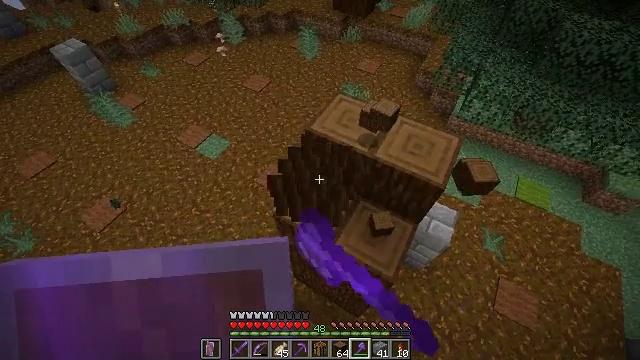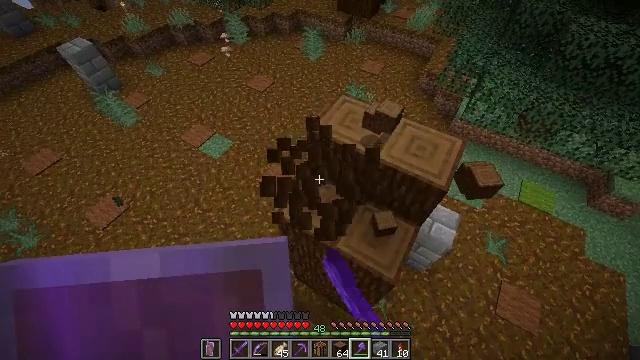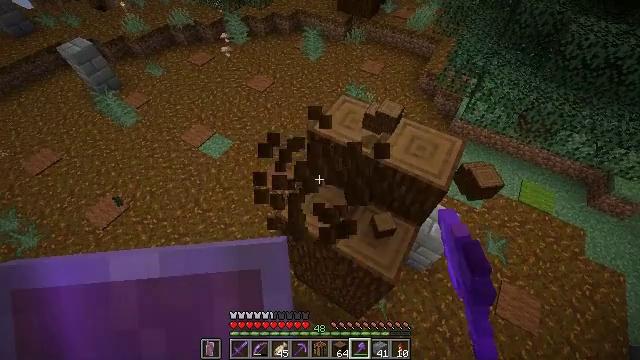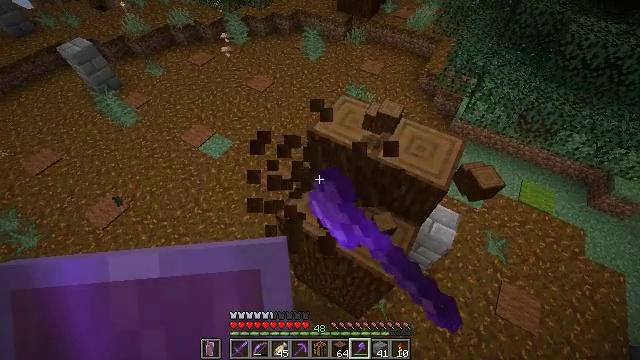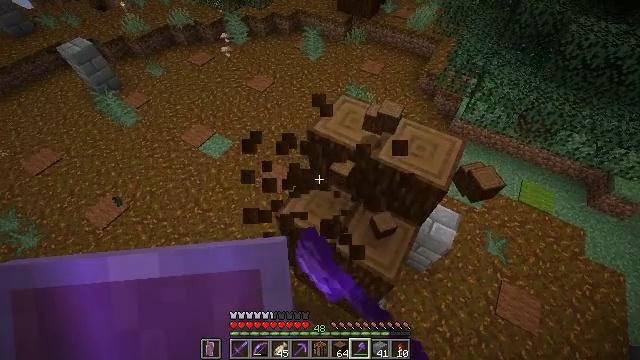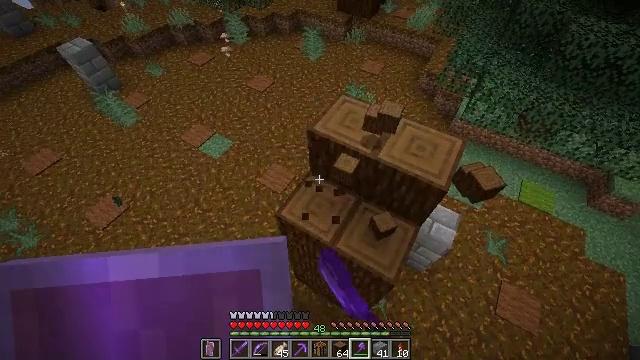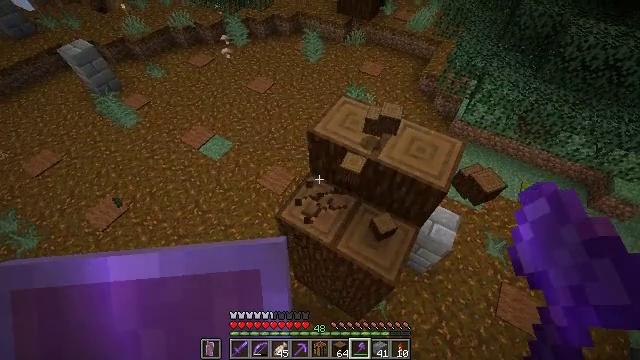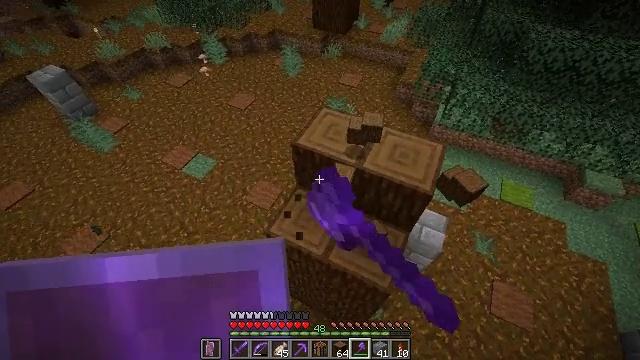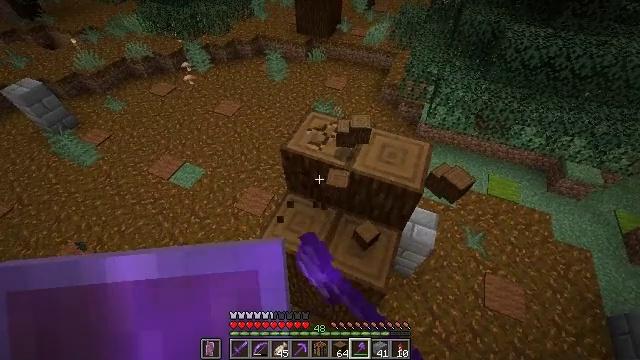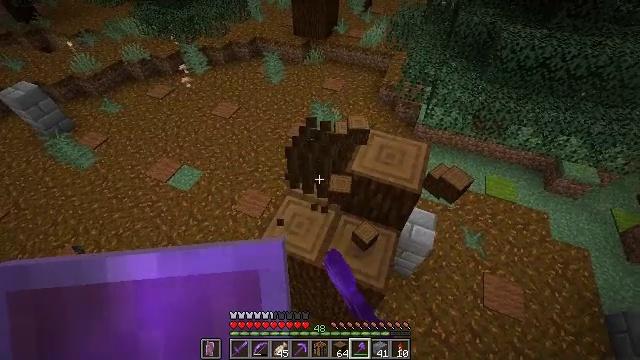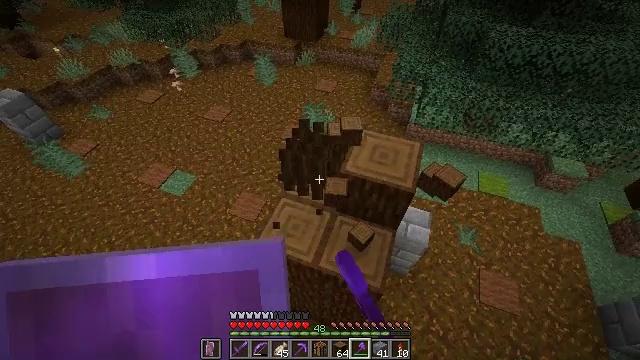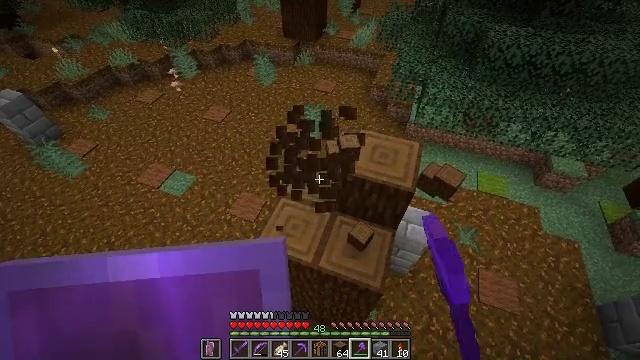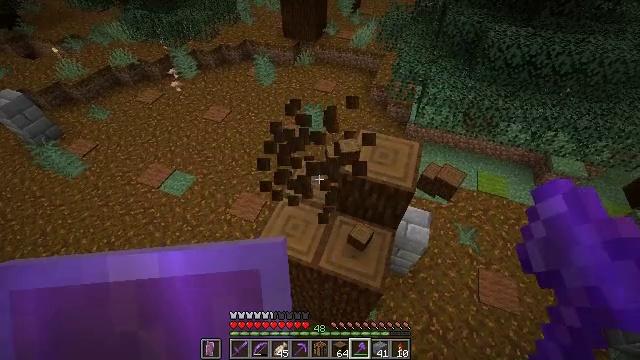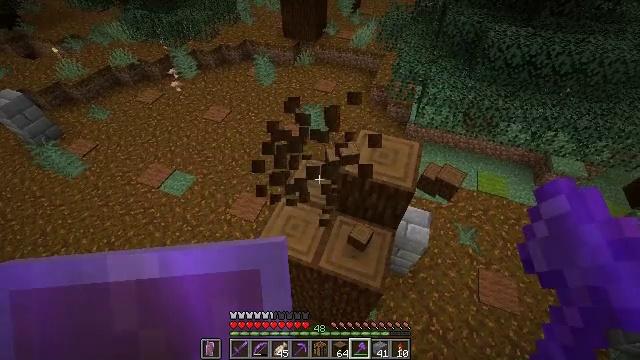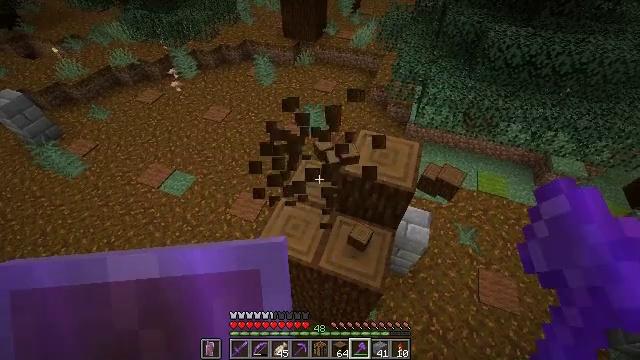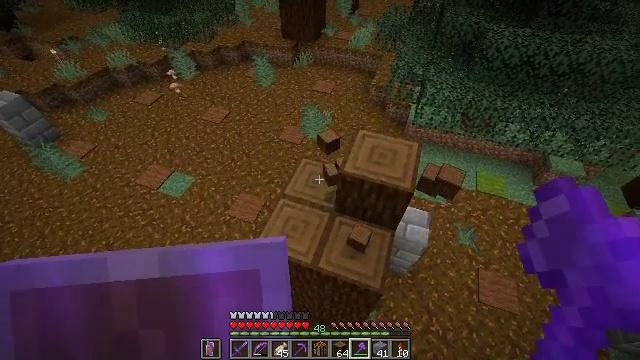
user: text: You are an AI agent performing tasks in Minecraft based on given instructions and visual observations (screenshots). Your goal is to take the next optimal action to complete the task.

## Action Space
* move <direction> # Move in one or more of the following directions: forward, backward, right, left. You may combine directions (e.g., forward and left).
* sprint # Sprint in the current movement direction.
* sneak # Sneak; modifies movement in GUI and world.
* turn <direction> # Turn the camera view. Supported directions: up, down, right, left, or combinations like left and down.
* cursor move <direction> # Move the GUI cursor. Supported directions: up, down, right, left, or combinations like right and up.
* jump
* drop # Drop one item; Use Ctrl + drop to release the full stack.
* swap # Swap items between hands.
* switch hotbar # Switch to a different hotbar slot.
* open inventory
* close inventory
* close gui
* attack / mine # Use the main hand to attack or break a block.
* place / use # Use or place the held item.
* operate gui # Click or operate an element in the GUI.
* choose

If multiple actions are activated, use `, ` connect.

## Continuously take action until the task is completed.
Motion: motion action
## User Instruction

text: Gather spruce log by chopping the tree.
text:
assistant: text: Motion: attack / mine
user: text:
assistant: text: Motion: attack / mine
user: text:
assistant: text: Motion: attack / mine
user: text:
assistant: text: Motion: attack / mine
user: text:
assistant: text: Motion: attack / mine
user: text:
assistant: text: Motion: attack / mine
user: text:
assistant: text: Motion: turn right and up, attack / mine
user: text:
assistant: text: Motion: turn right, attack / mine
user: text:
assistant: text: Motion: attack / mine
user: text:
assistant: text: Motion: turn right, attack / mine
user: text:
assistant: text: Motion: attack / mine
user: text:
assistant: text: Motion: attack / mine
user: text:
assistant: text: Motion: attack / mine
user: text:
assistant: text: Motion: attack / mine
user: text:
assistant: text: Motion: attack / mine
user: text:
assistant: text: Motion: turn right, attack / mine
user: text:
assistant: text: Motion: turn right, attack / mine
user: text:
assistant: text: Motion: attack / mine
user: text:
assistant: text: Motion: attack / mine
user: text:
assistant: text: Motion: turn right, attack / mine
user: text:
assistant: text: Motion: turn right and down, attack / mine
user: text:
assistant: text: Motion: attack / mine
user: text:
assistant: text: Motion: attack / mine
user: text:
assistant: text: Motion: attack / mine
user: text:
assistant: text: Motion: attack / mine
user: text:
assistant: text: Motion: turn down, attack / mine
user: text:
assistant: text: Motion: turn down, attack / mine
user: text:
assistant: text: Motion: turn down, attack / mine
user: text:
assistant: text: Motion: turn down, attack / mine
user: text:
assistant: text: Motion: turn down, attack / mine